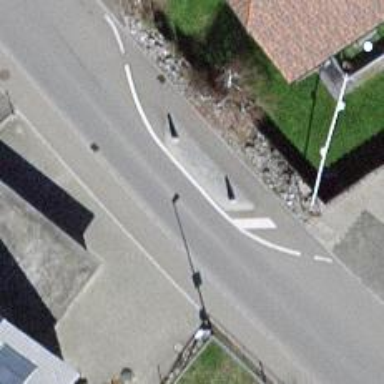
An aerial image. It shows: Tertiary road with asphalt surface and raised right sidewalk curb.